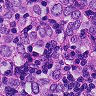
Metastatic tissue present: yes